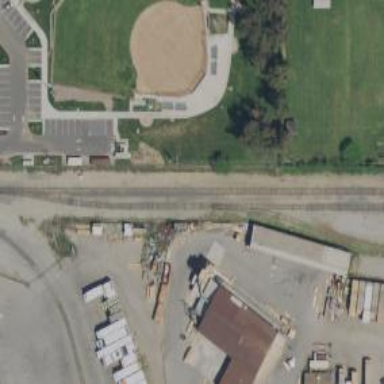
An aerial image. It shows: Railway siding with rails.